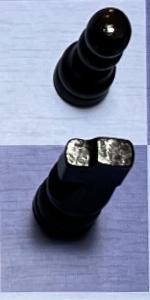
Label: Knight_Black